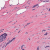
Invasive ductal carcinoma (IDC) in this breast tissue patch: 1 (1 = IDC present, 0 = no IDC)